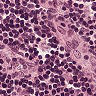
Metastatic tissue present: no